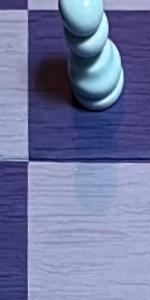
Label: Empty